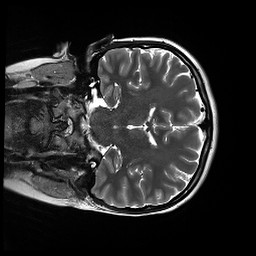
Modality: T2w
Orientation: coronal
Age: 22
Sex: female